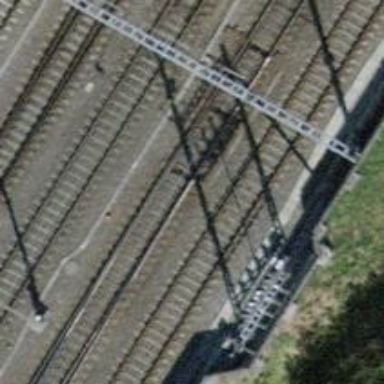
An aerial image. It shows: Single-track railway with electrified contact lines.